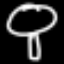
Label: mushroom